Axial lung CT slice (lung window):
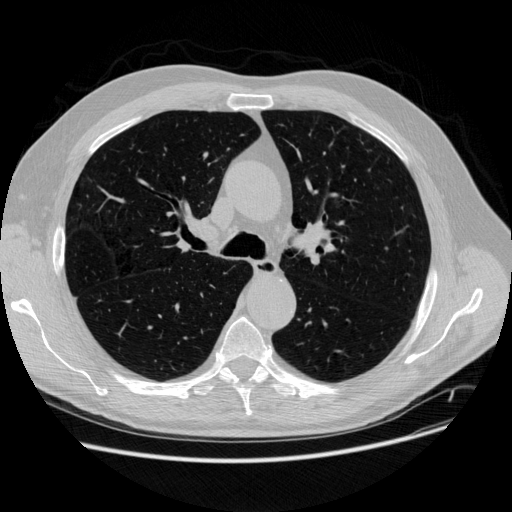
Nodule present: no